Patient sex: F
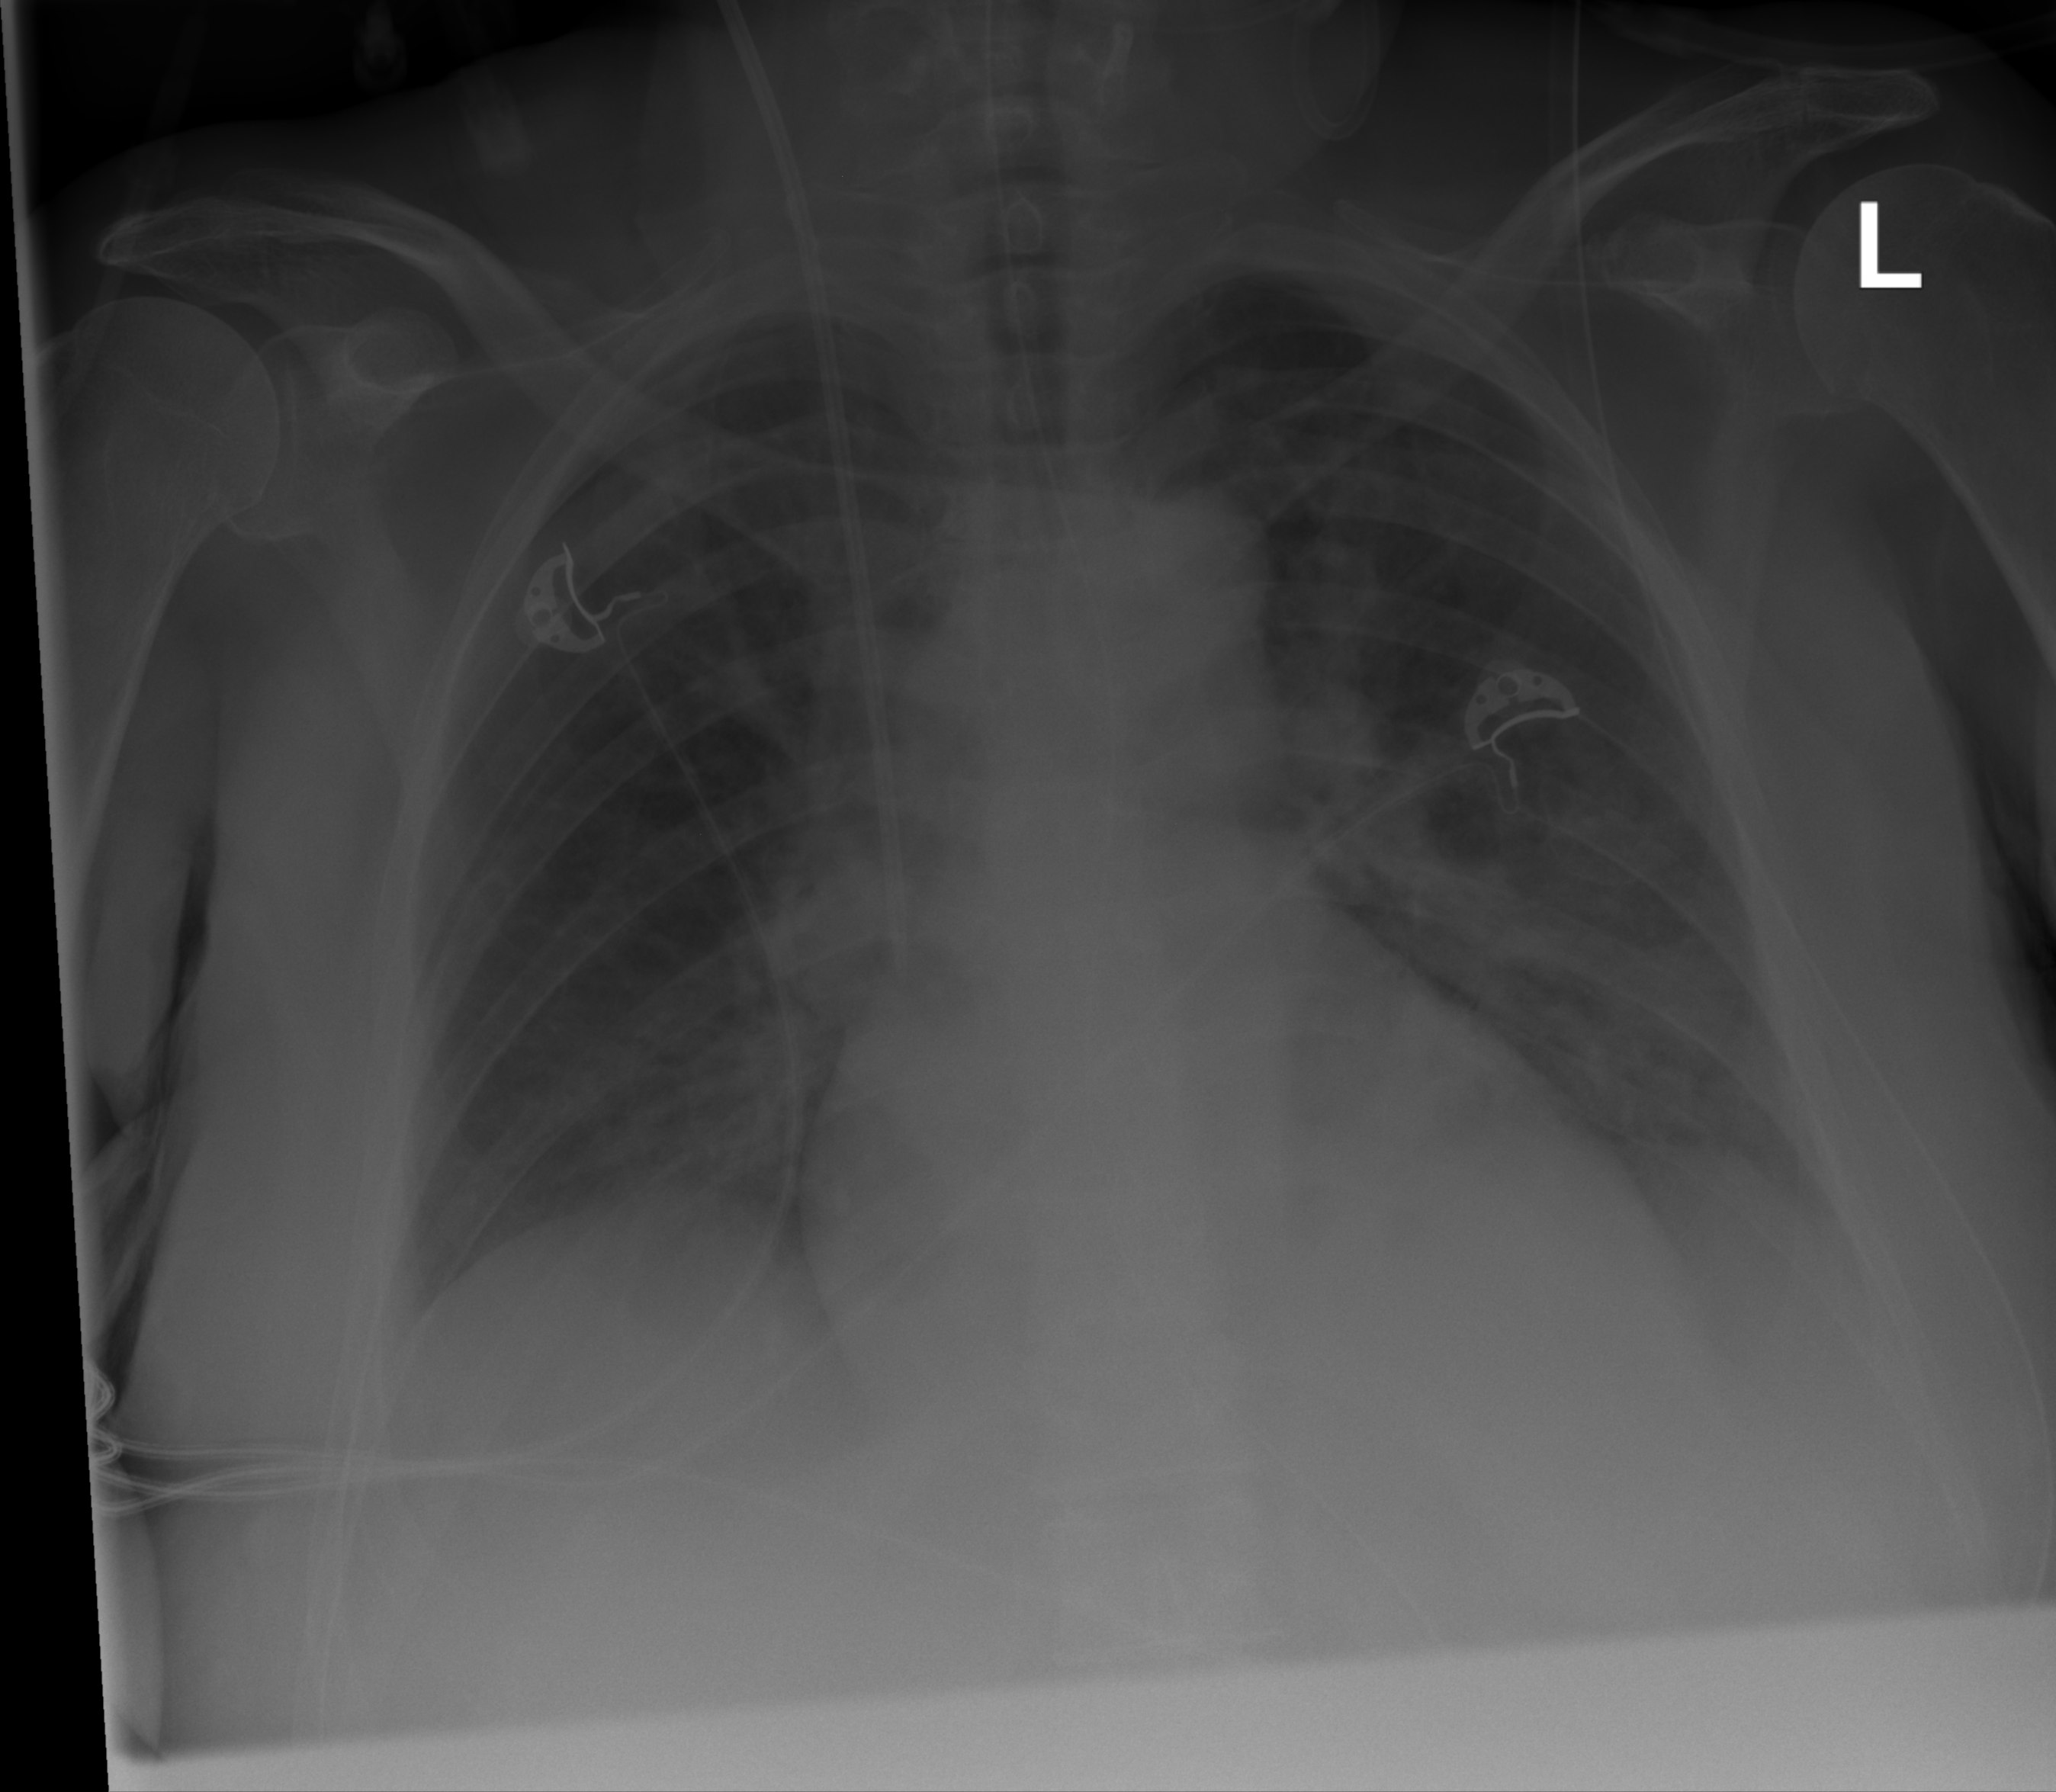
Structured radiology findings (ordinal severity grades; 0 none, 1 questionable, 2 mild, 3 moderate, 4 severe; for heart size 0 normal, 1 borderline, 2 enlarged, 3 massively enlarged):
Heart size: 0
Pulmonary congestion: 1
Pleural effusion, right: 0
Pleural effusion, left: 1
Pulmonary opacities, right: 0
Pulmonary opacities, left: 0
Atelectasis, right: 1
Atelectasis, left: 1